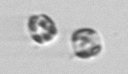
Label: Thalassiosira_sp_aff_mala